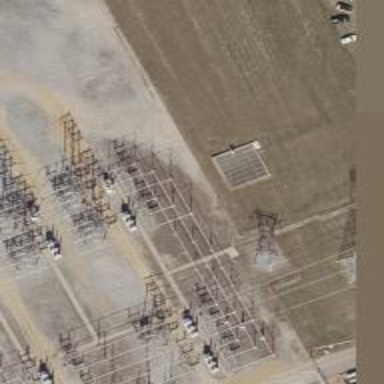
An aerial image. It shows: Switch used for power control.